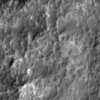
Label: not_dusty